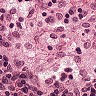
Metastatic tissue present: no